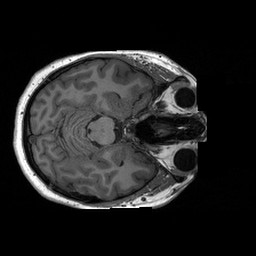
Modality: T1w
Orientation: axial
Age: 25
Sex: female
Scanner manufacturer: siemens
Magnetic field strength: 3 T
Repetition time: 2.3 s
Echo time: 0.00233 s